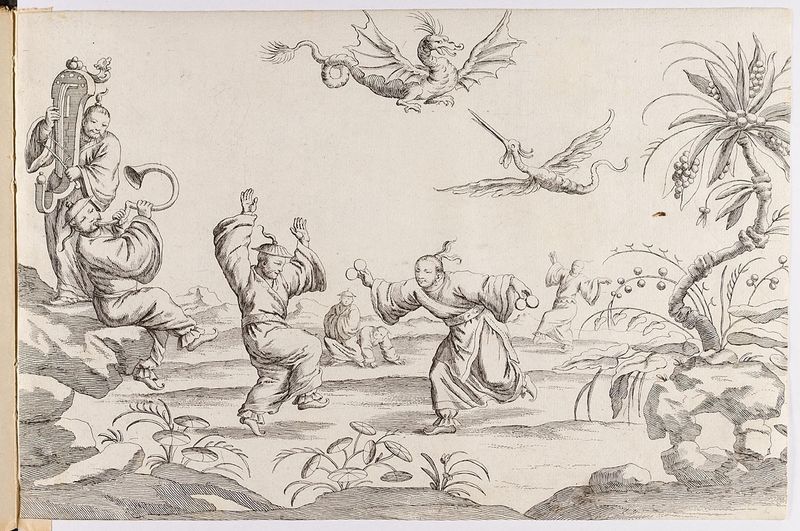
Titel: Chinadarstellung
Künstler: Martin Engelbrecht
Standort: Hamburg
Institution: Museum für Kunst und Gewerbe Hamburg
Schlagwörter: tiere, barock, pflanzen, tanzen, papier, grafik, graphik, musizieren, fotografie, photographie, druckgraphik, druckgrafik, stich, fabelwesen, kupferstich, ungeheuer, drache, monster, fabeltier, fabeltiere, gerippt, zwitterwesen, monstrum, reproduktionen, barockzeit, barockzeitalter, druckerzeugnisse, völker, nationalitäten, gegenstände, ornamentstich, vorlageblätter, chinesendarstellungen